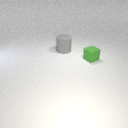
large gray rubber cylinder behind small green rubber cube